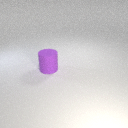
large purple rubber cylinder